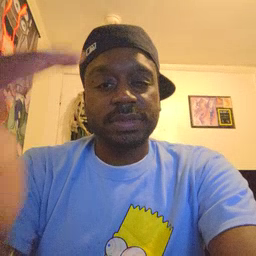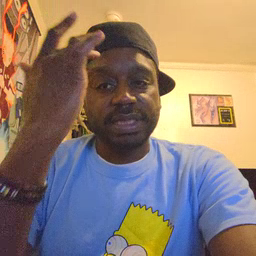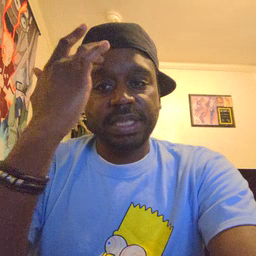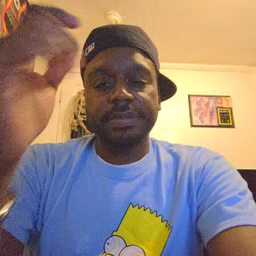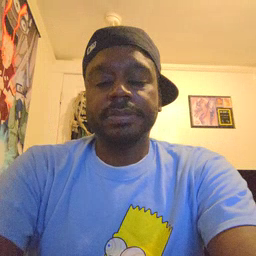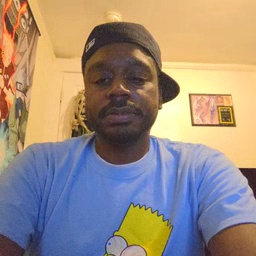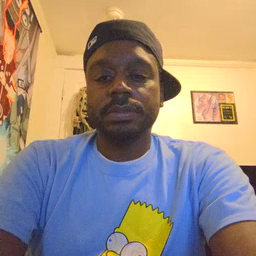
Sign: sick